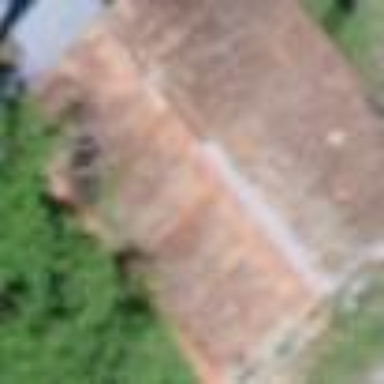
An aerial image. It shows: Barn.